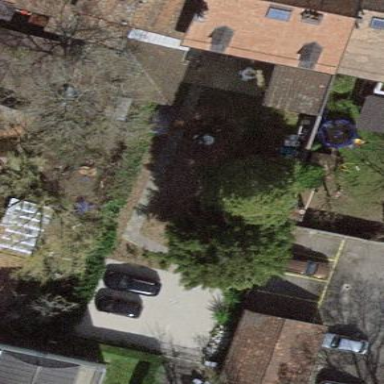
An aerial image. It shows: Garden enclosed by fence.